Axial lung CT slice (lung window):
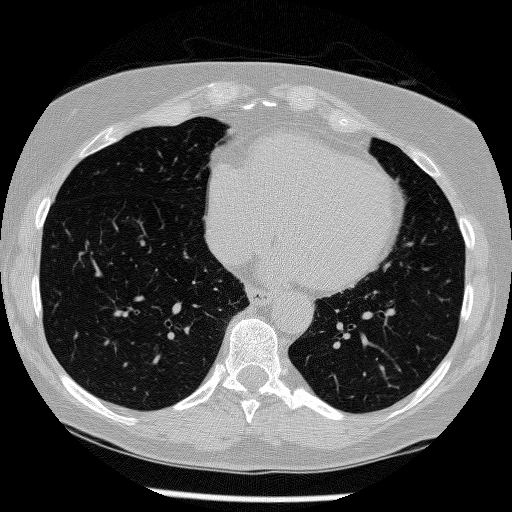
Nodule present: yes
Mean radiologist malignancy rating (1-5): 3